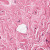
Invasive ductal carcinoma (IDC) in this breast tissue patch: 0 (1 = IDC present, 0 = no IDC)